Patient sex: F
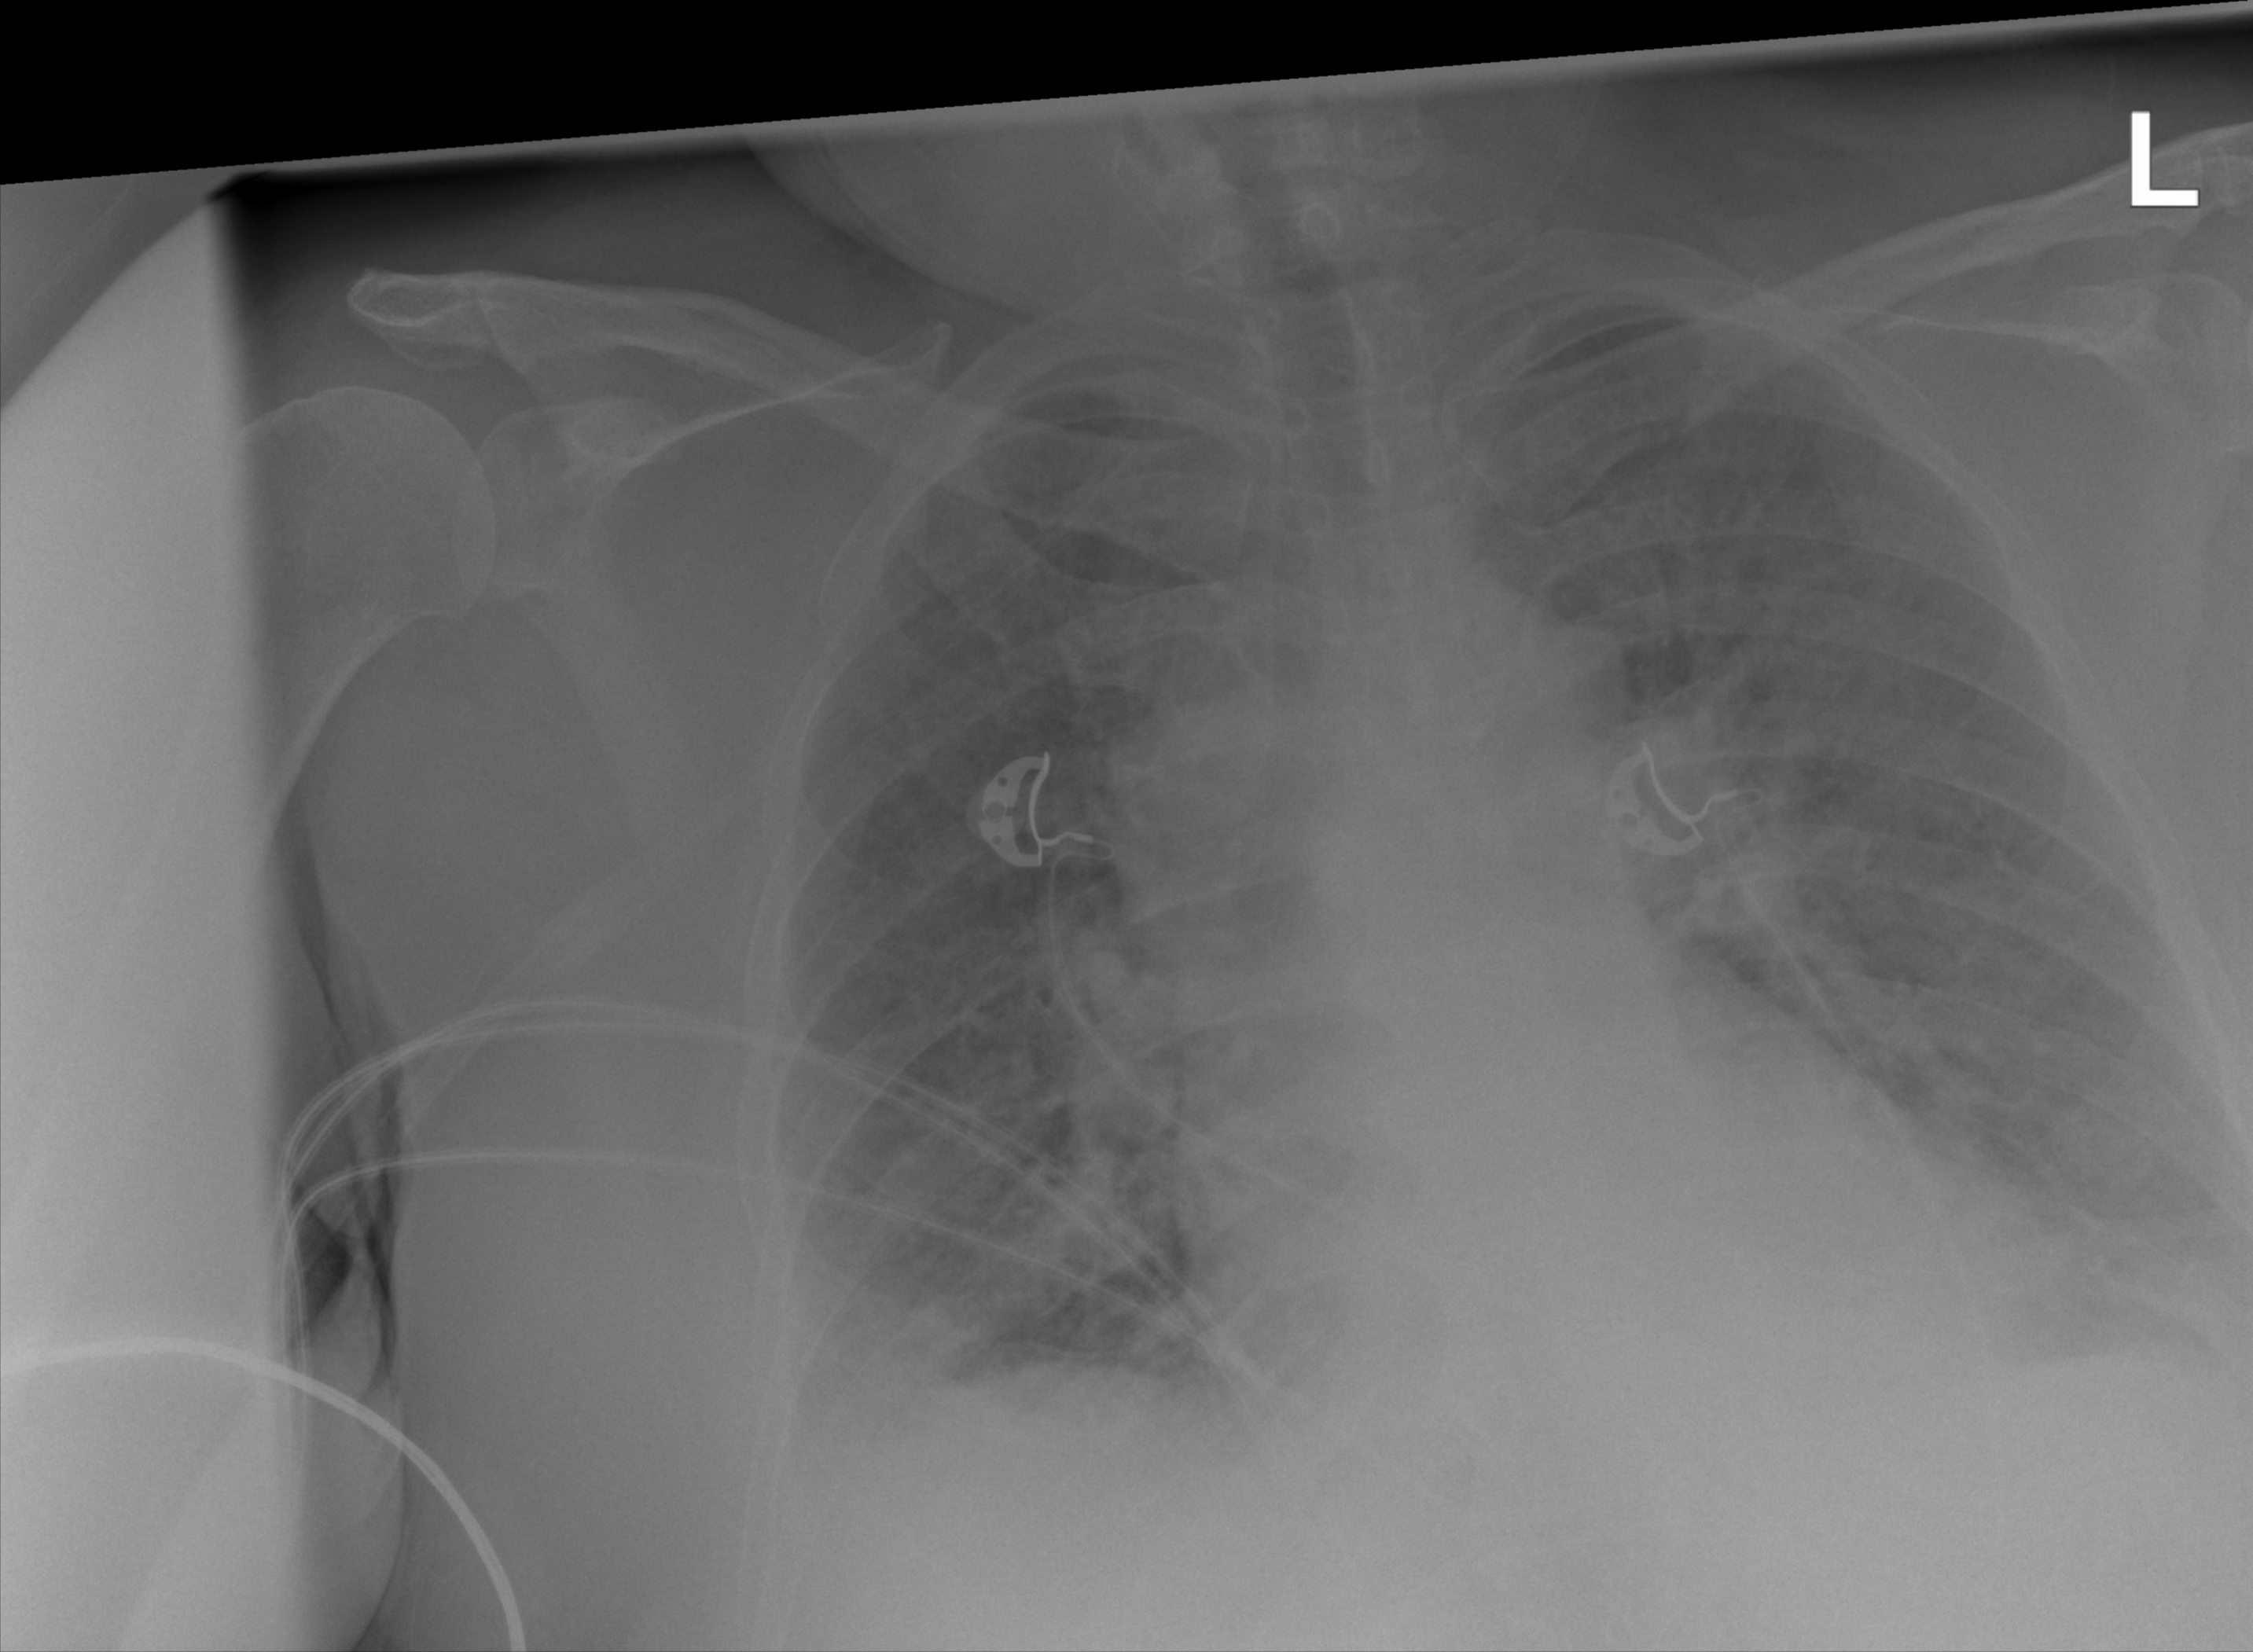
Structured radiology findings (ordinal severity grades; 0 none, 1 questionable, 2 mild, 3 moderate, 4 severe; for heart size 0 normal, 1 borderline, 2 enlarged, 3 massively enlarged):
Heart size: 0
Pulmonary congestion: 2
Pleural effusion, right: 2
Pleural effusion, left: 2
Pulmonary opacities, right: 1
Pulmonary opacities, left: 1
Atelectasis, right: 2
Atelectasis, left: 2